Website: bh-photo
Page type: address-validator
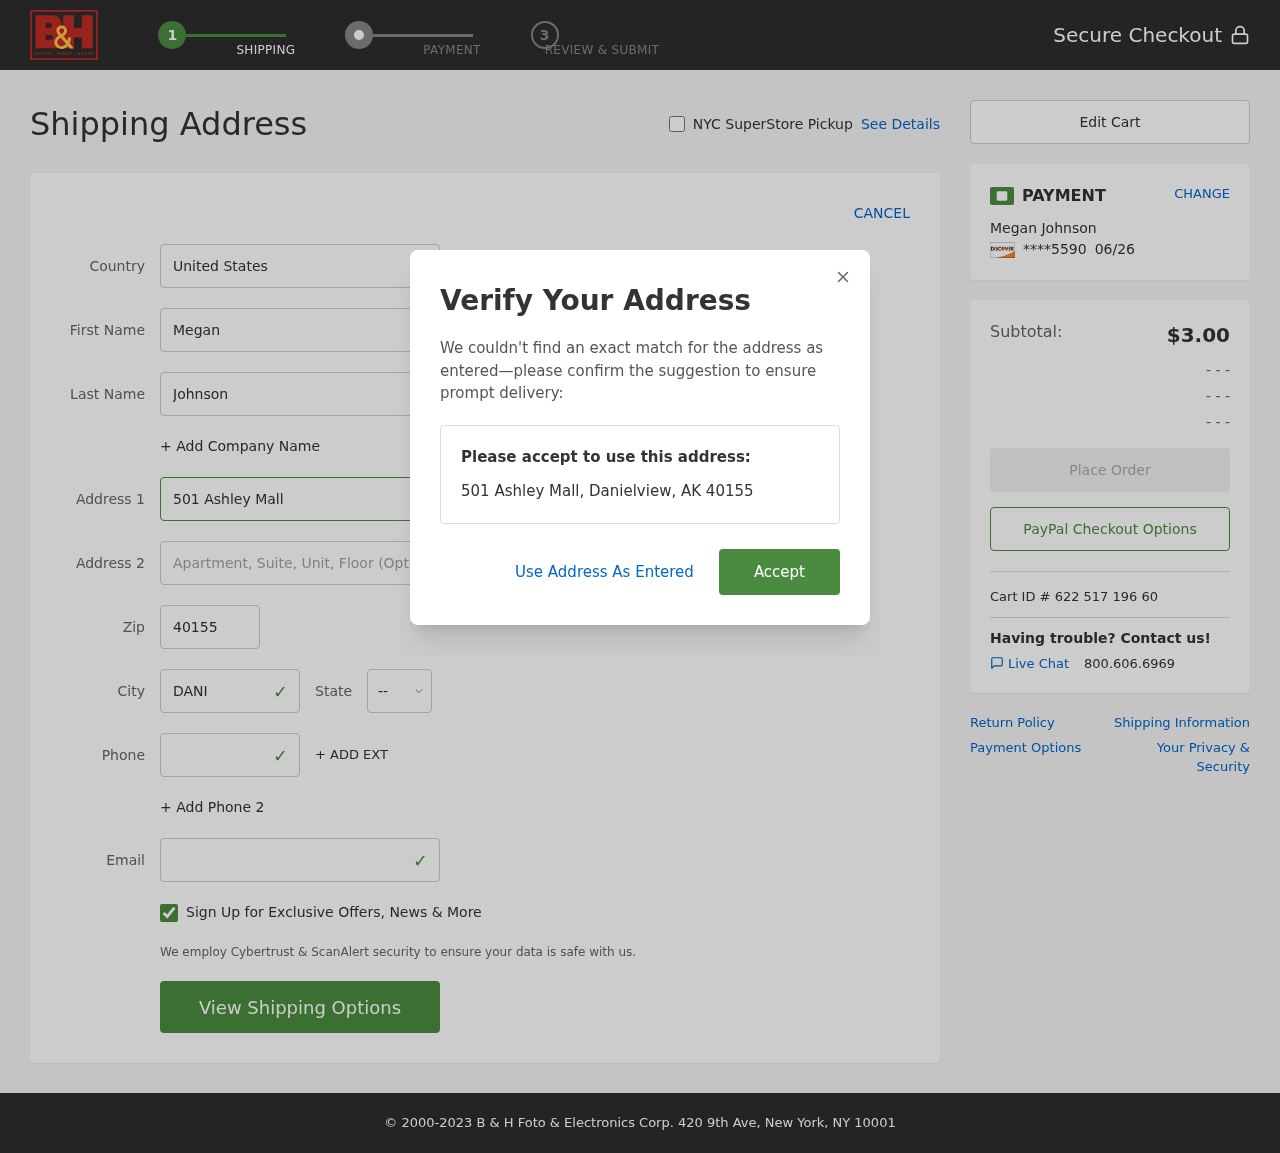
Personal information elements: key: PII_CARD_EXPIRY
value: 06/26
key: PII_CARD_LAST4
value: ****5590
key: PII_CITY
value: Danielview
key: PII_COUNTRY
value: United States
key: PII_EMAIL
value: megan.johnson@gmail.com
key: PII_FIRSTNAME
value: Megan
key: PII_FULLNAME
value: Megan Johnson
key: PII_LASTNAME
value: Johnson
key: PII_PHONE
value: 7765421028
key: PII_POSTCODE
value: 40155
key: PII_STATE_ABBR
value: AK
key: PII_STREET
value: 501 Ashley Mall
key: PII_CITY_STATE_ZIP
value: Danielview, AK 40155
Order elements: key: ORDER_SUBTOTAL
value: $3.00
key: ORDER_ID
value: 622 517 196 60